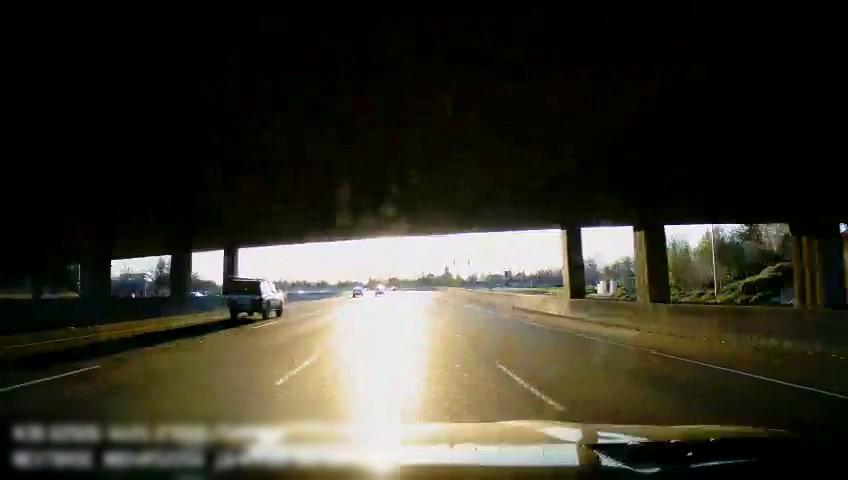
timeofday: Day
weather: Sunny
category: Drivable Space
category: Vehicles | SUV
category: Vehicles | Car
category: Vehicles | SUV
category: Vehicles | SUV
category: Lanes | Alternate Lane
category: Lanes | Alternate Lane
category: Lanes | Current Lane
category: Lanes | Current Lane
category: Lanes | Alternate Lane